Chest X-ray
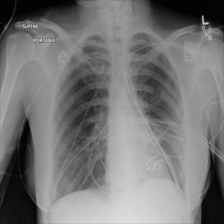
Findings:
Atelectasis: negative
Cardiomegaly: negative
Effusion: negative
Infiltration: negative
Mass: positive
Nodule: negative
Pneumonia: negative
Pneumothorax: negative
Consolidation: negative
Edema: negative
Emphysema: positive
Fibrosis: negative
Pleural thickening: negative
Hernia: negative